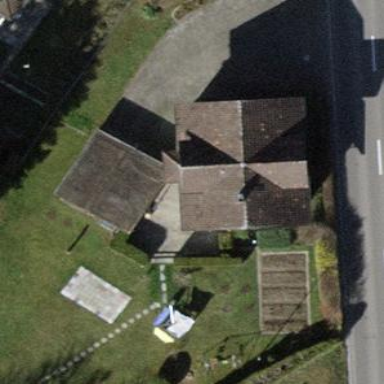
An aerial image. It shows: Simple and straightforward house.